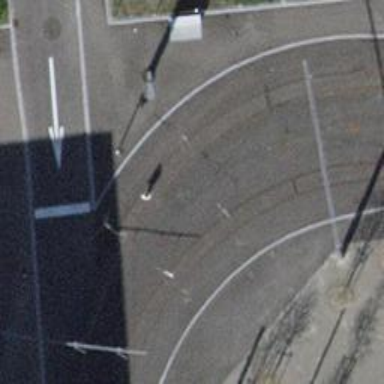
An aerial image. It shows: Service road with embedded tram rails.